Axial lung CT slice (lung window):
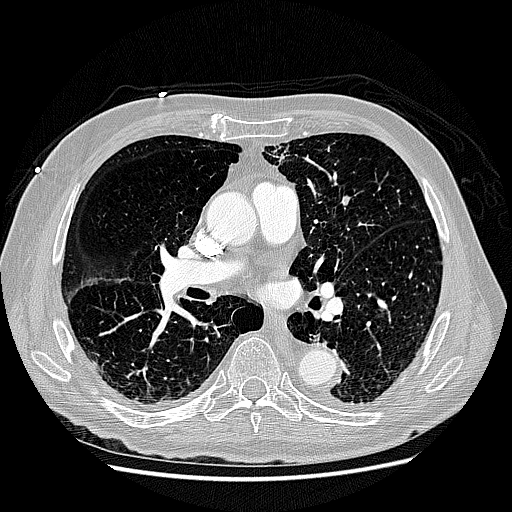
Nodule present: no